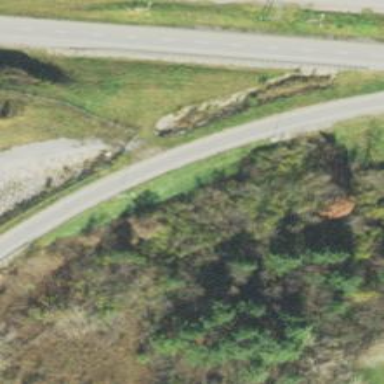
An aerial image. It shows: Asphalt trunk link road.